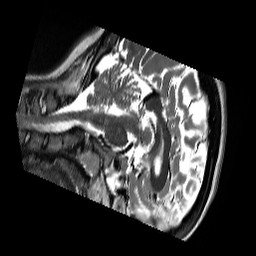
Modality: T2w
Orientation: sagittal
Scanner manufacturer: siemens
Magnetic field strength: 3 T
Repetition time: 13.52 s
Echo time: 0.088 s